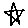
Label: star